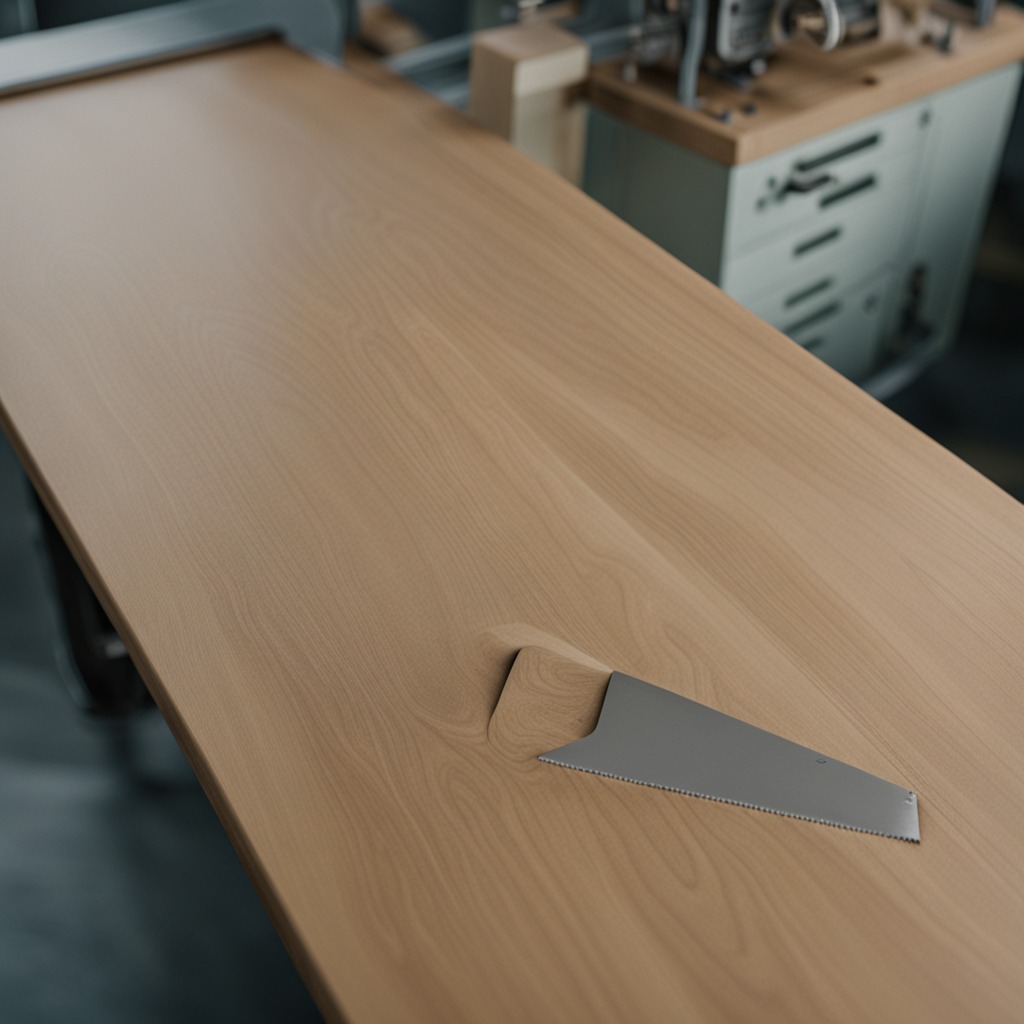
A handheld metal saw lies on the workbench inside a coastal fishing gear workshop.